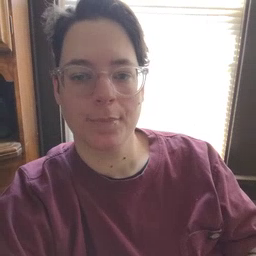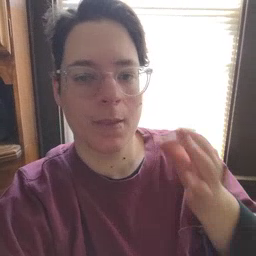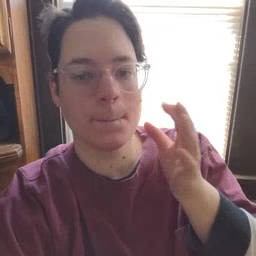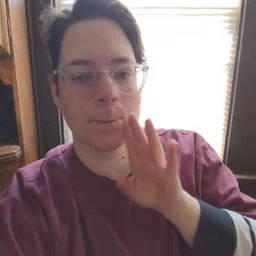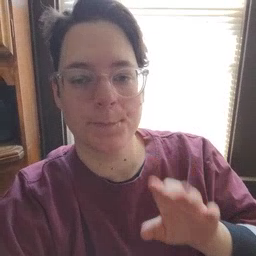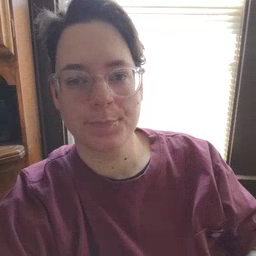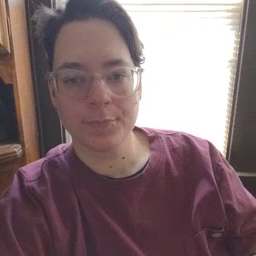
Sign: bee